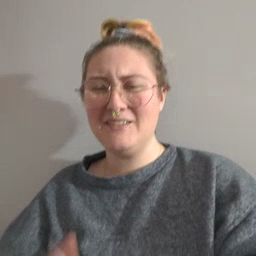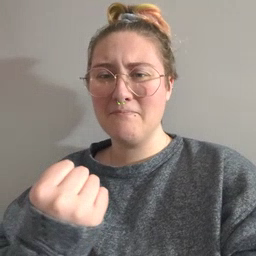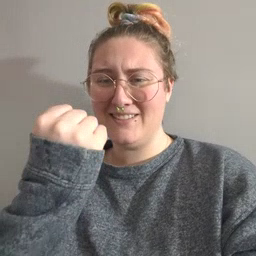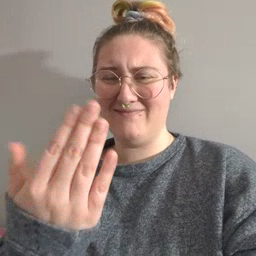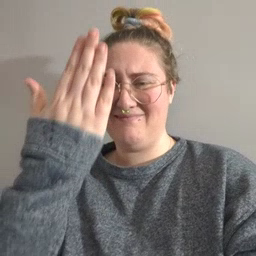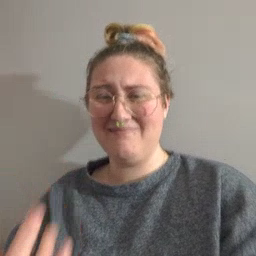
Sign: mitten